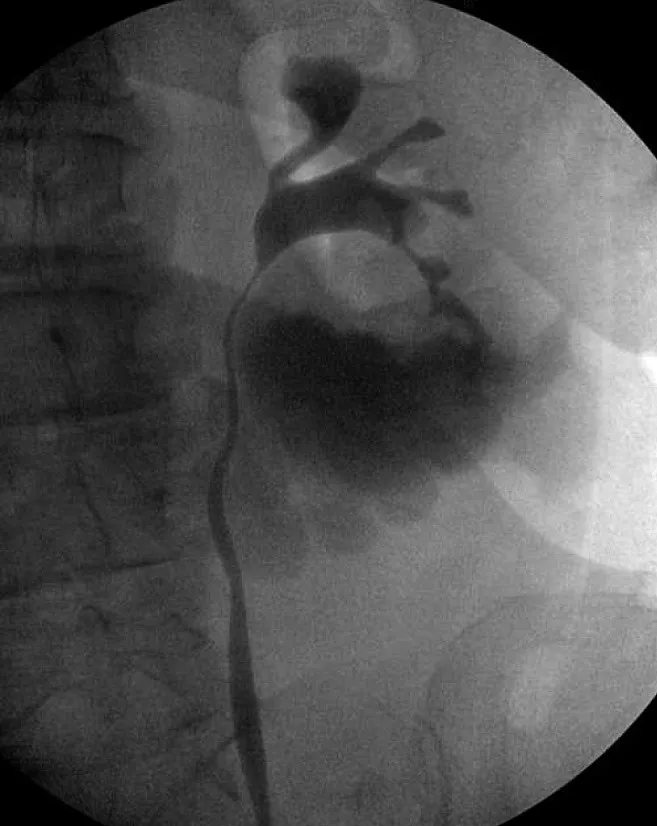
Initial retrograde ureteropyelography showing active extravasation.
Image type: radiology (x_ray)